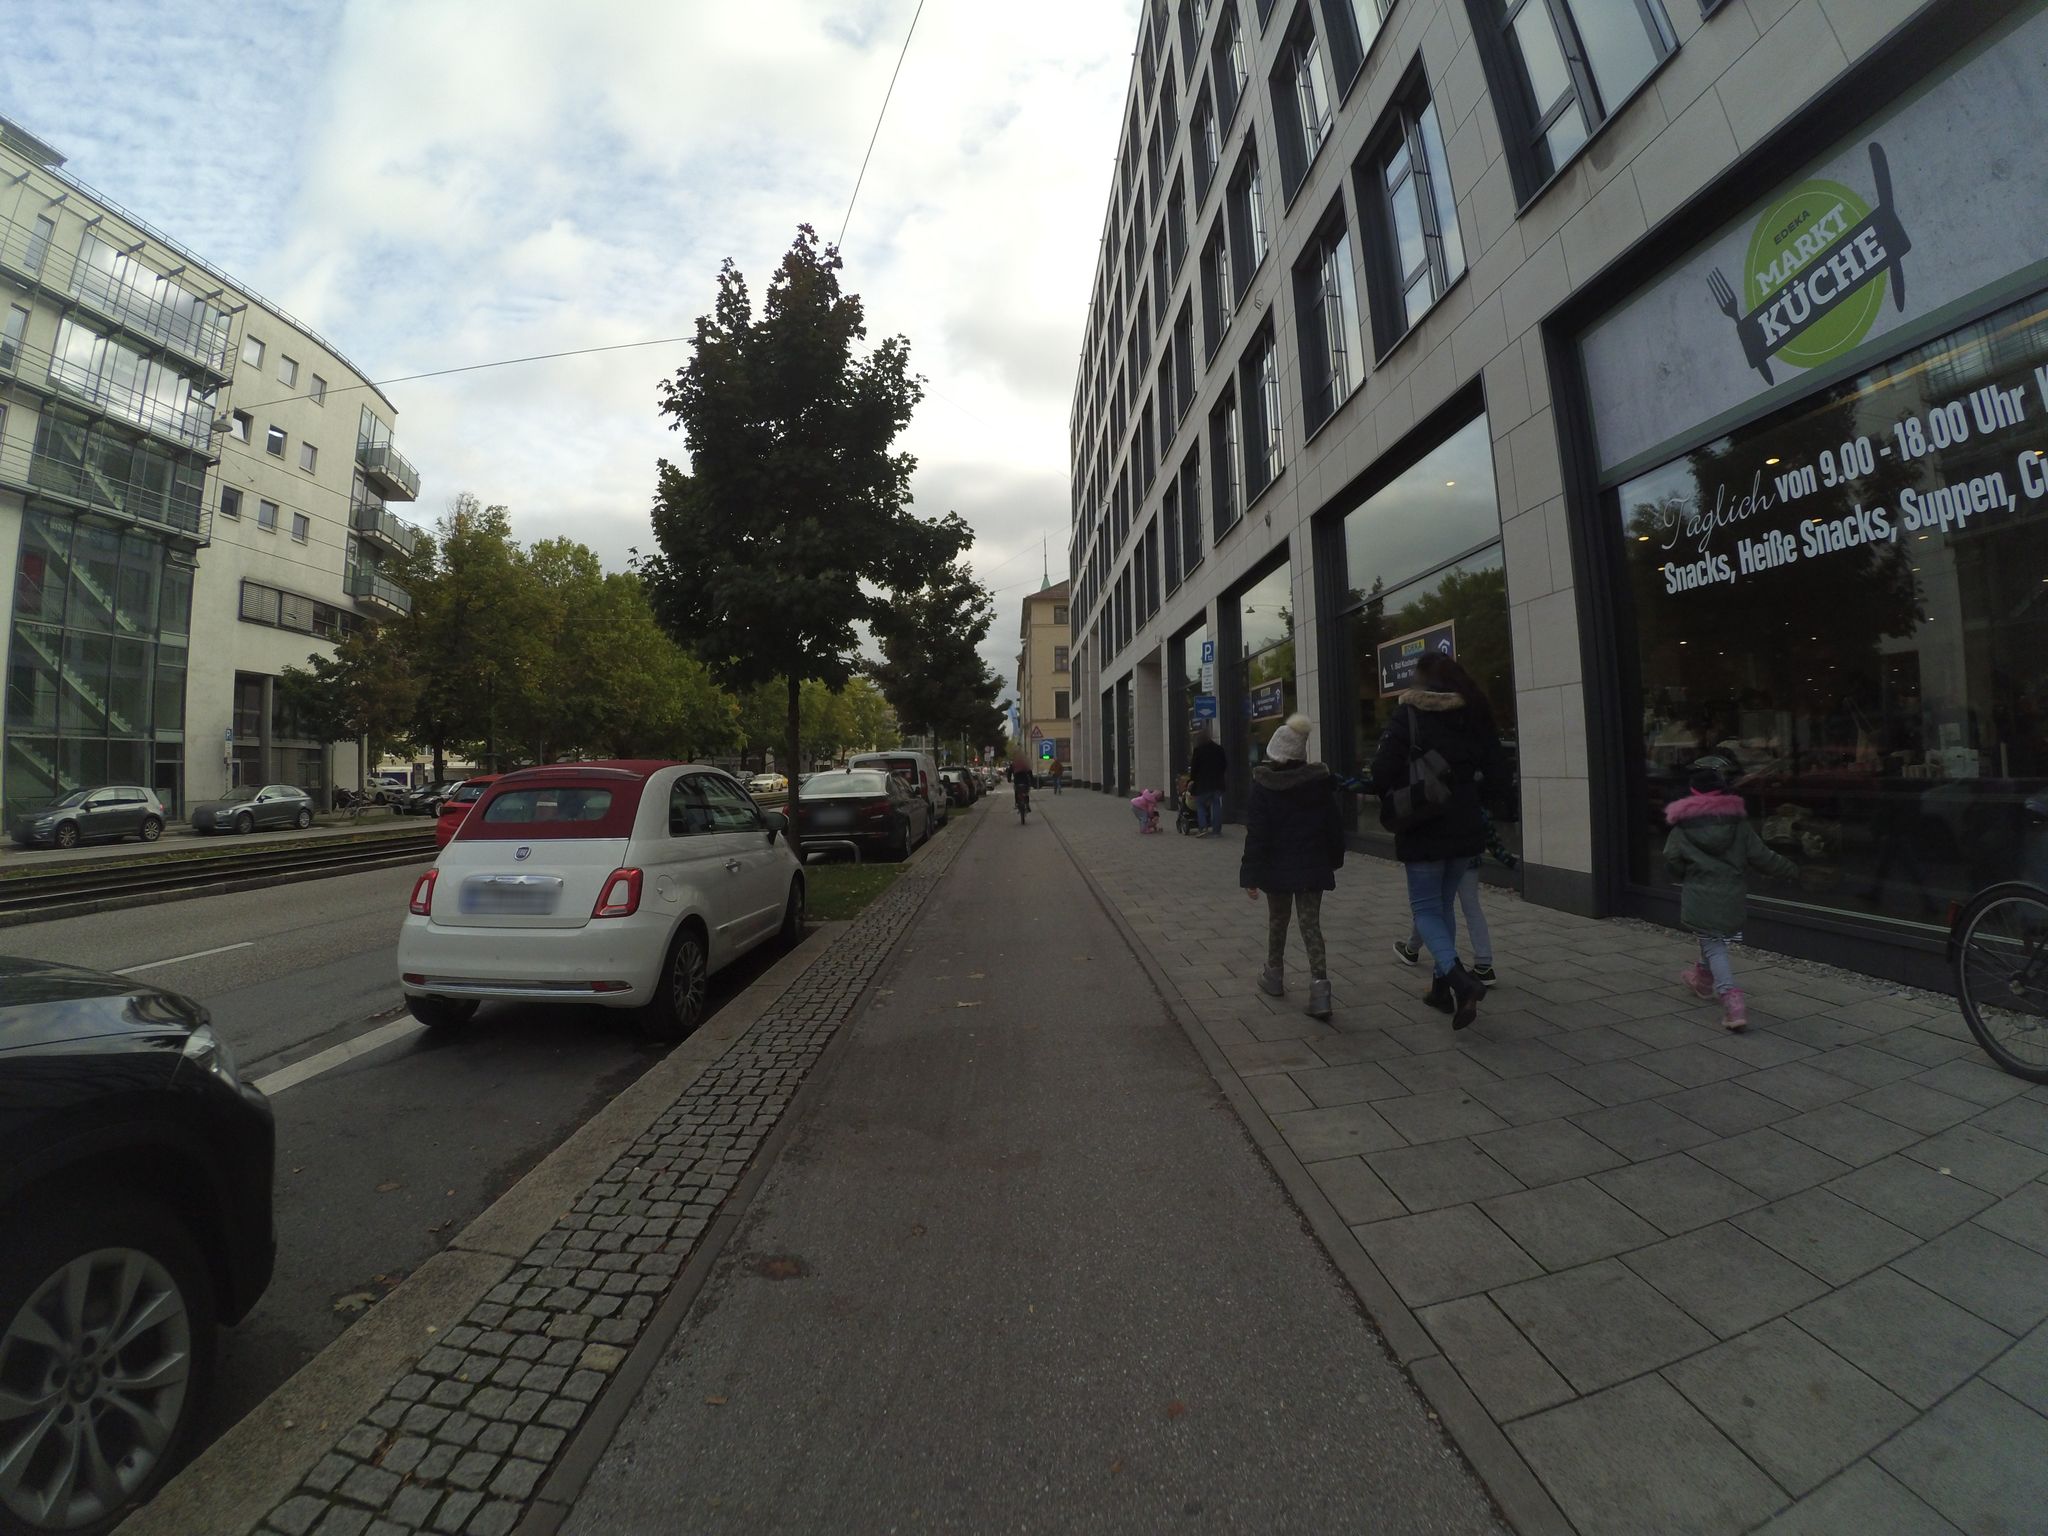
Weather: cloudy
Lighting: day
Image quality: good
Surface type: walking surface
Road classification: path
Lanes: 2
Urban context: urban centre
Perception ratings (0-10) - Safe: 9.15, Lively: 8.08, Beautiful: 8.5, Boring: 0.82, Depressing: 4.06, Wealthy: 6.96